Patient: sex M, age 76
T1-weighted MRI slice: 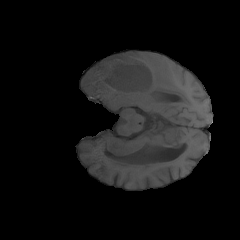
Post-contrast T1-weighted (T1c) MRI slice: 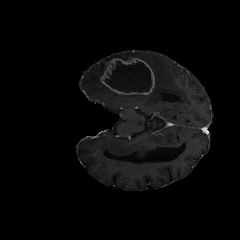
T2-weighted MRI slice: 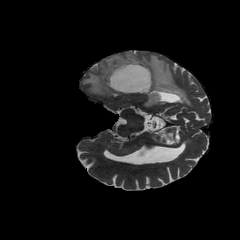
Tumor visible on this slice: yes
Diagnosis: Glioblastoma, IDH-wildtype
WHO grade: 4